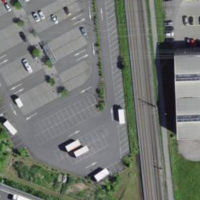
EUNIS habitat code: 57
Species observed at this site:
Jacobaea vulgaris
Equisetum telmateia